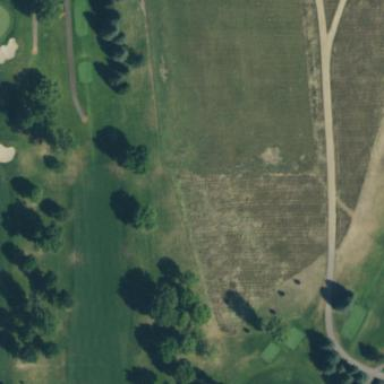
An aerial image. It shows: Sandy area is golf bunker.